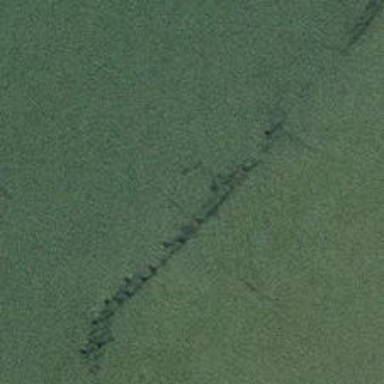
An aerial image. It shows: Groyne structure.